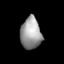
Tissue: skin
Cell type: Epithelial cells
Senescence score: 0.9617
Nuclear area (px): 644
Mean DAPI intensity: 154.697